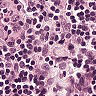
Metastatic tissue present: no